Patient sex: M
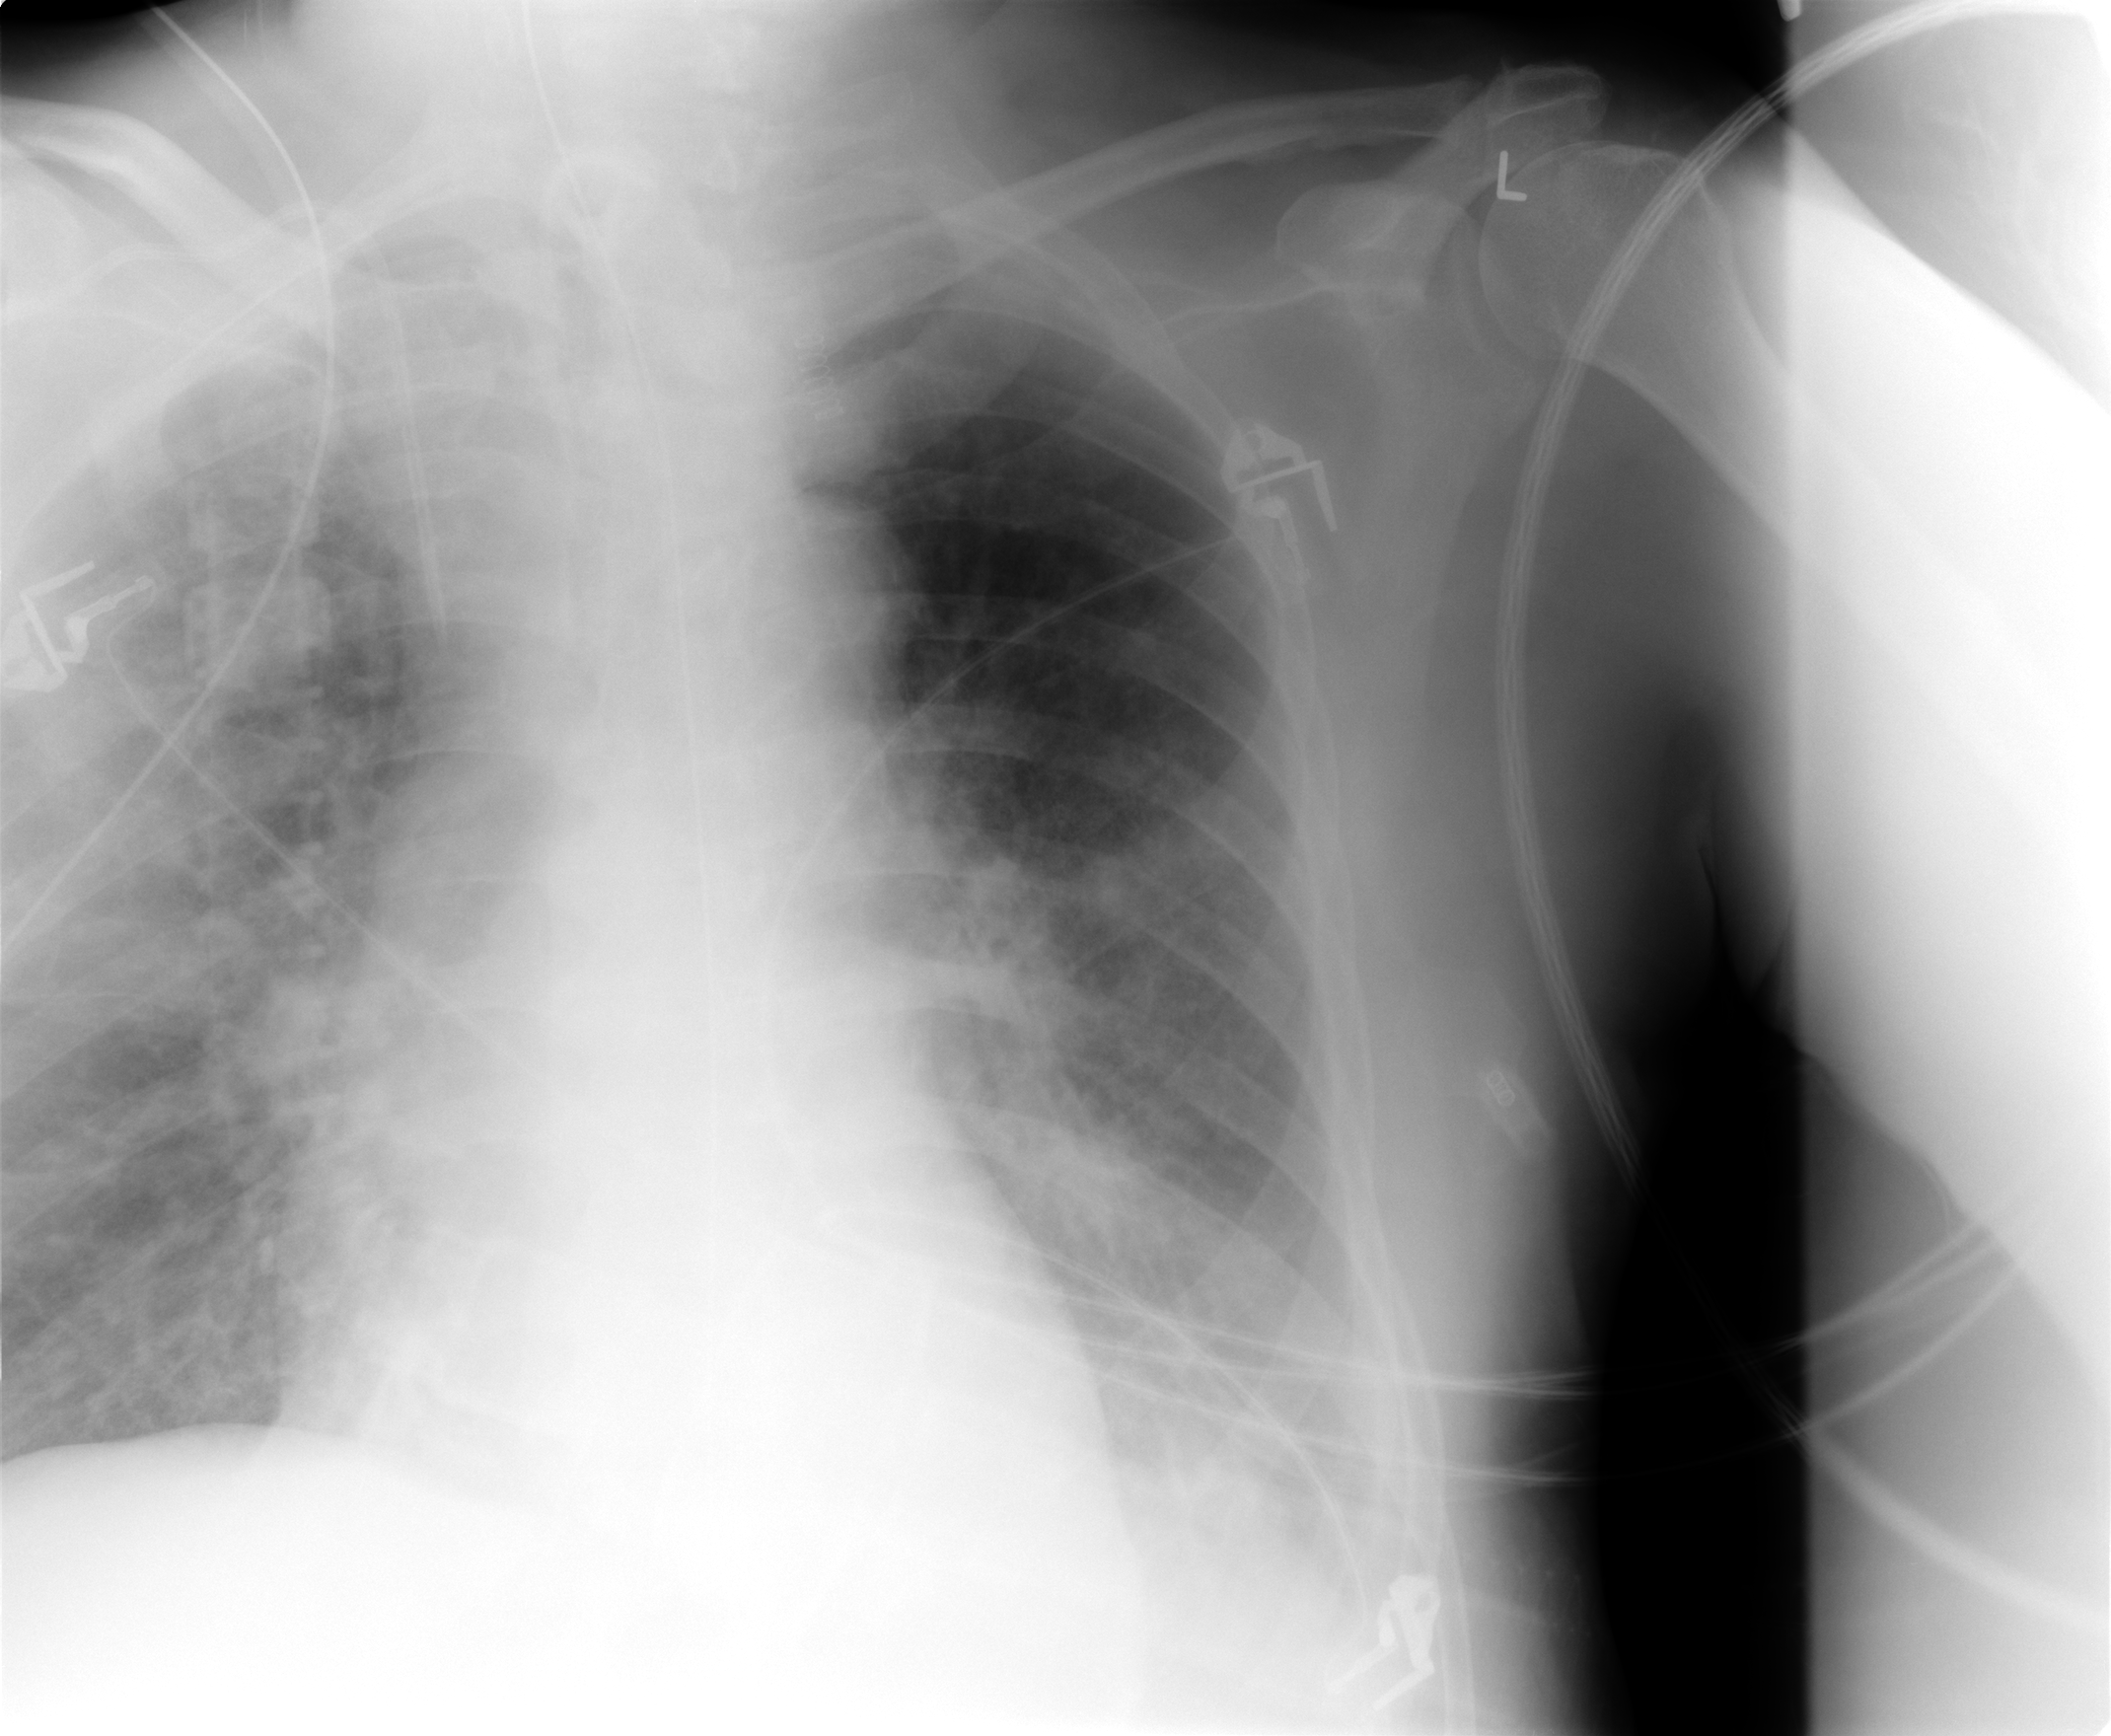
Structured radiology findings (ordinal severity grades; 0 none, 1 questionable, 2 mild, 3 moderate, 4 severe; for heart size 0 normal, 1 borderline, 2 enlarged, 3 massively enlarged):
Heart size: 0
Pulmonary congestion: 3
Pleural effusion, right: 0
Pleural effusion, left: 2
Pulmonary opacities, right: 3
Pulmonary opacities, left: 2
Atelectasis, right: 3
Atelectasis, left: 2